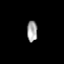
Tissue: skin
Cell type: Epithelial cells
Senescence score: 0.2072
Nuclear area (px): 212
Mean DAPI intensity: 163.797